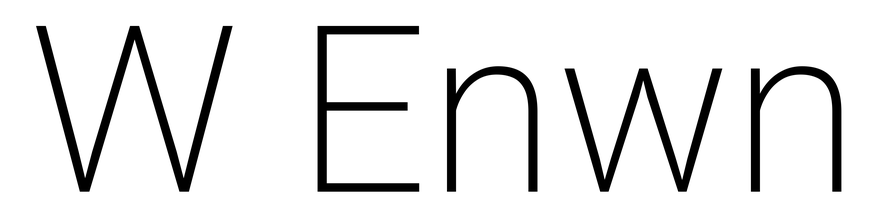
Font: Roboto_ExtraLight